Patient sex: M
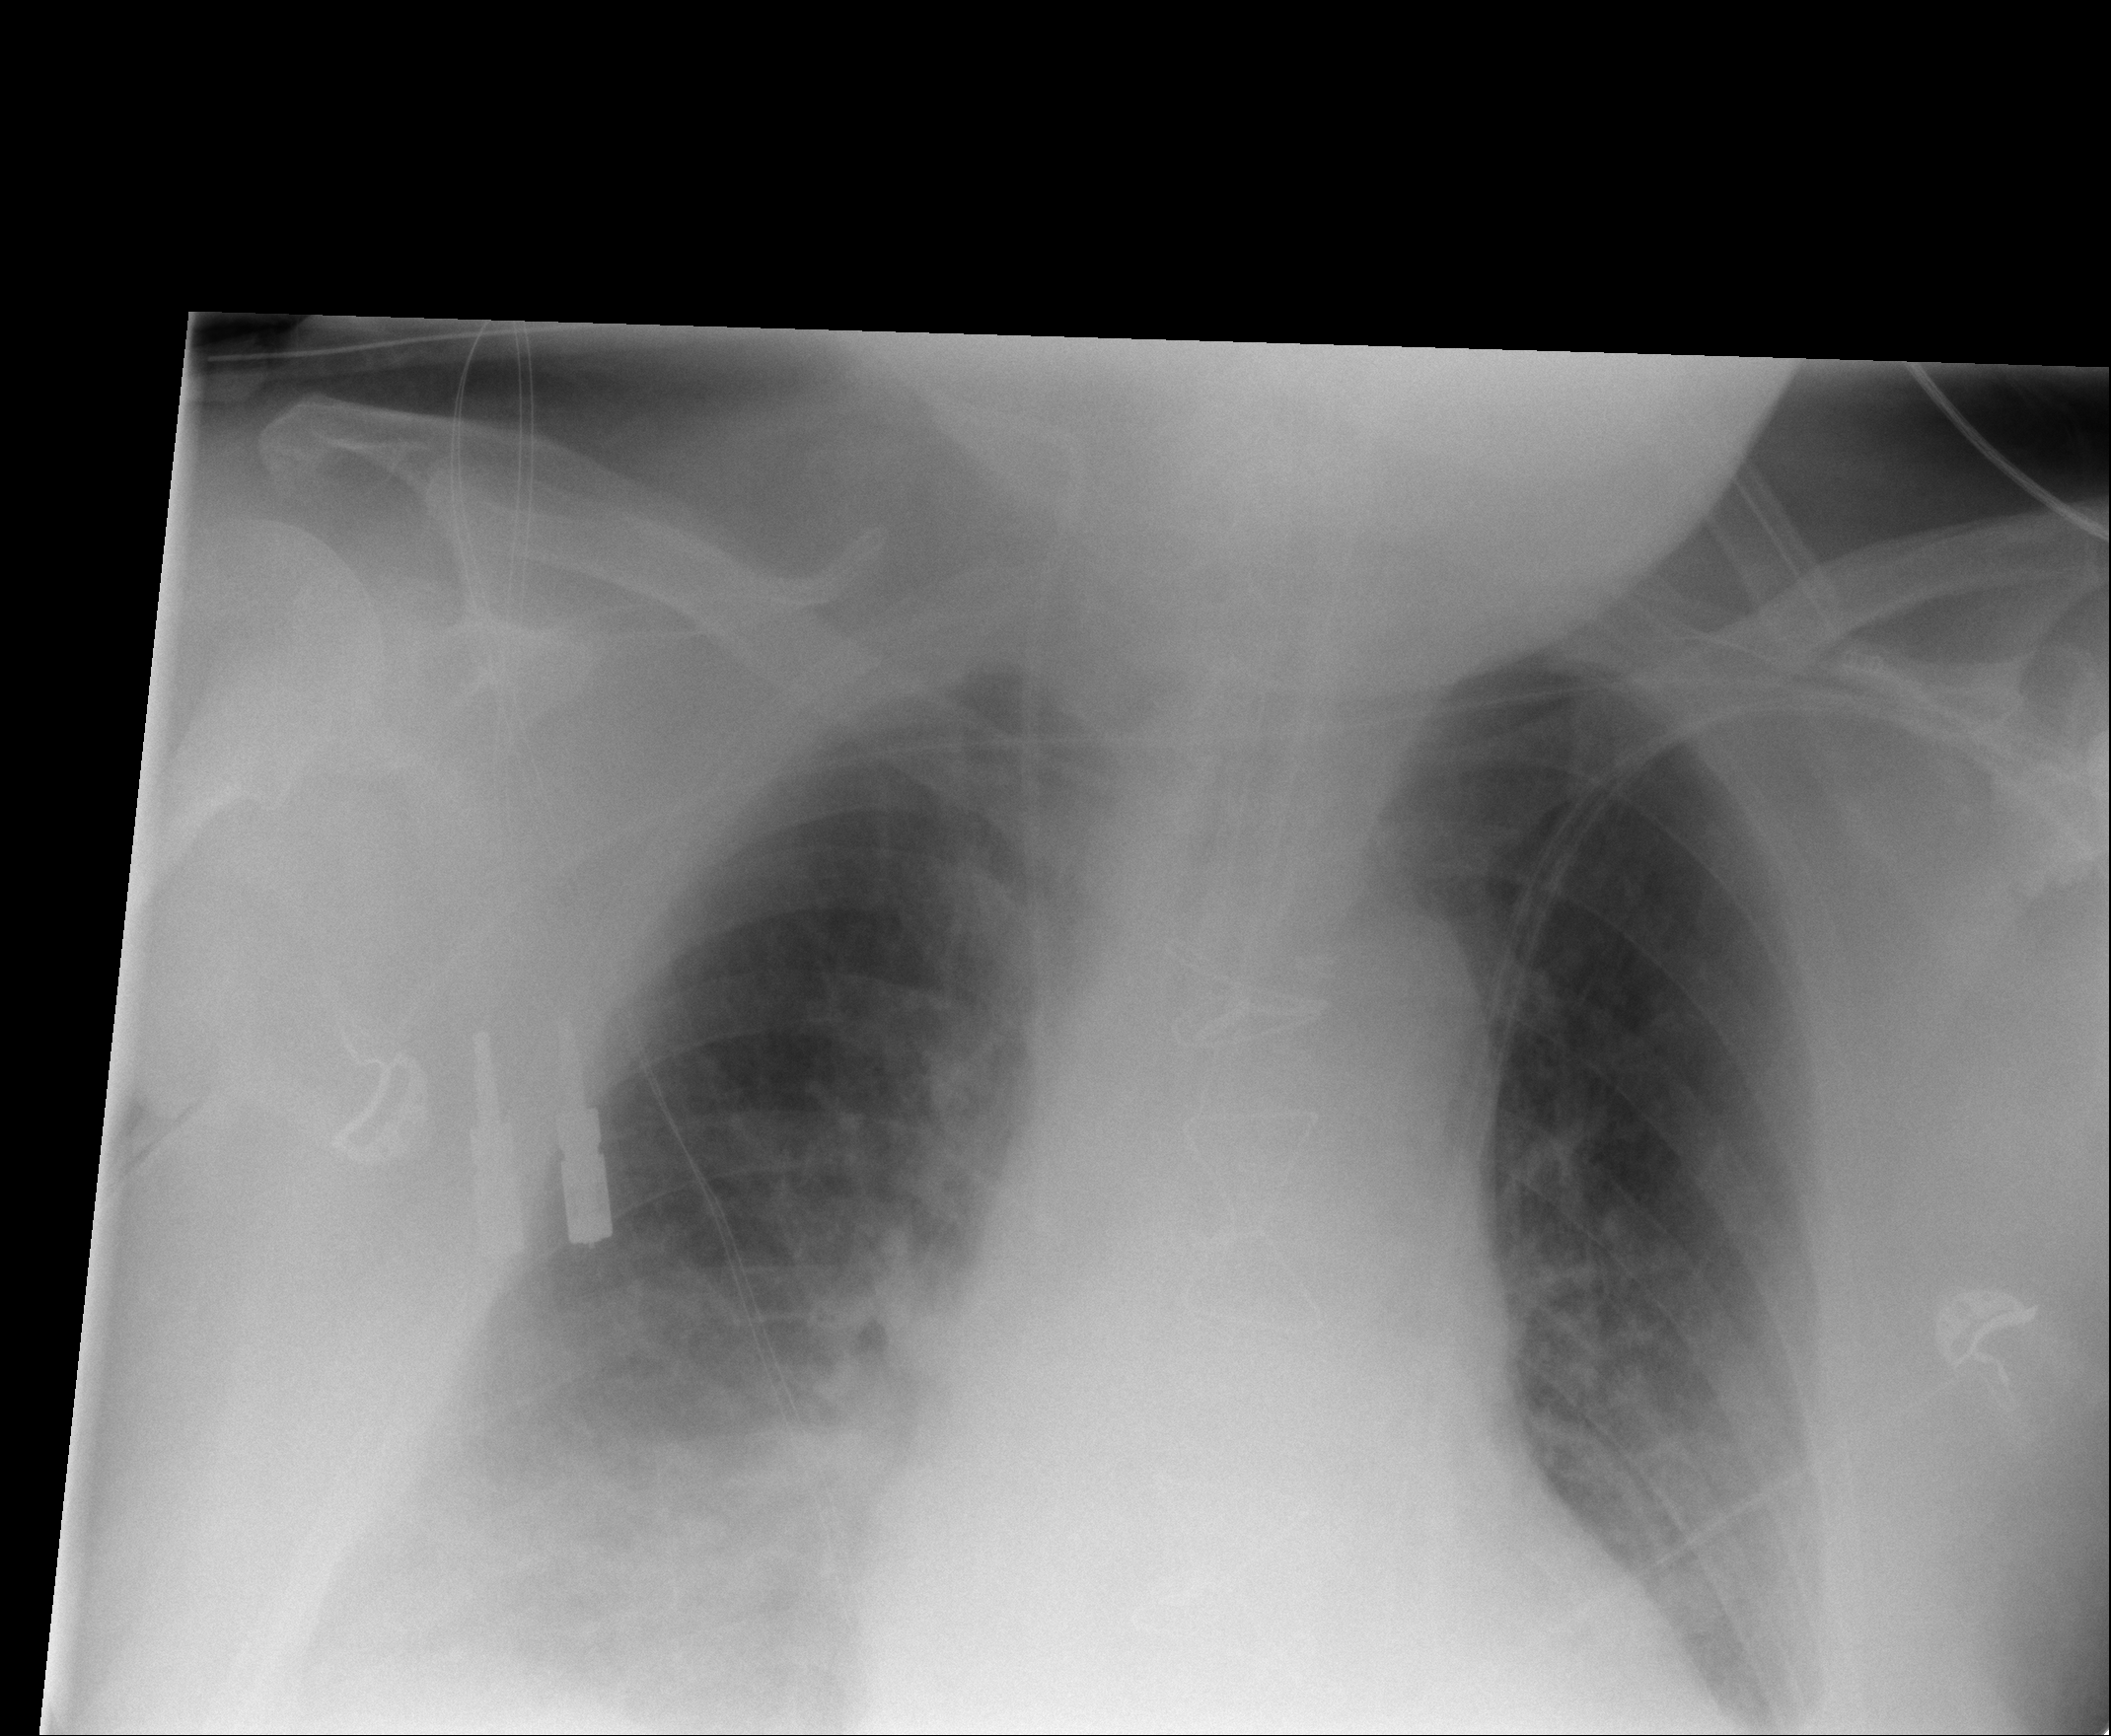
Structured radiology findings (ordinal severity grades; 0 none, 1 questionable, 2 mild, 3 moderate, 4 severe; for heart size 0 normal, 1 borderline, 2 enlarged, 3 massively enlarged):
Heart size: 2
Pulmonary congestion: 2
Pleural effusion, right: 2
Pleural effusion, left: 2
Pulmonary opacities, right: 2
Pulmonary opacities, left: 0
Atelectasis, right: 2
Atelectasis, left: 2